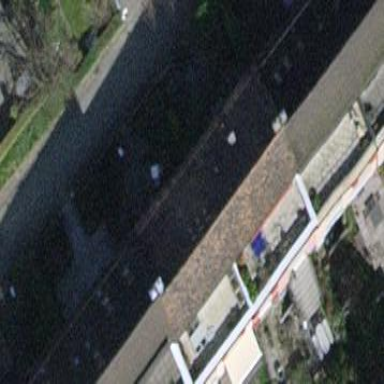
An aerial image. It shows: Terrace building.